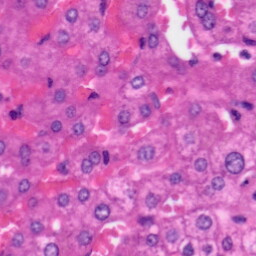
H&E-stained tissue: Liver